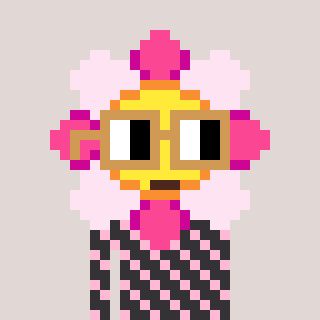
a pixel art character with square brown glasses, a flower-shaped head and a grayscale-colored body on a warm background